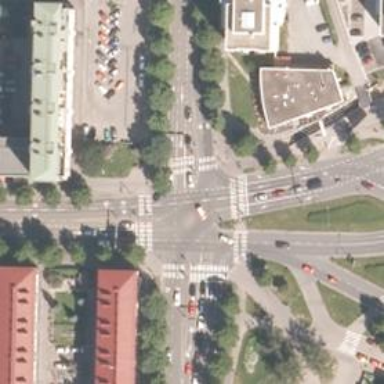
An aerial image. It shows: Railway crossing.